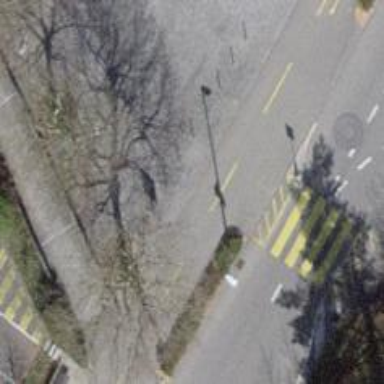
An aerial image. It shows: Bus stop with platform for public transport.